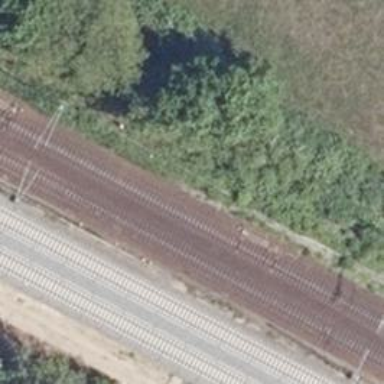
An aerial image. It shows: Railway switch with the turnout on the right side.